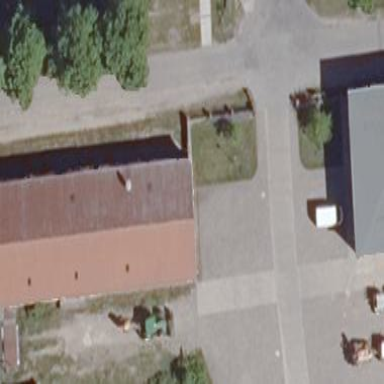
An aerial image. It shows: Farm auxiliary building with gabled roof.